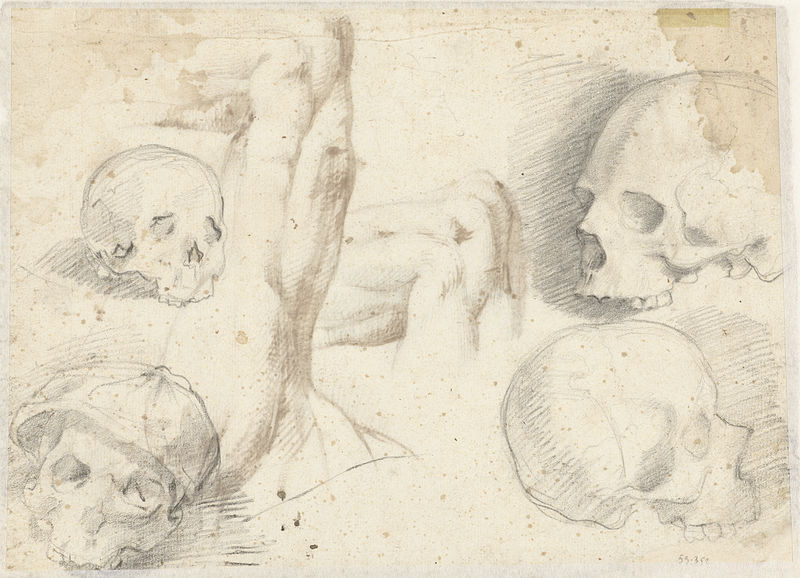
Titel: Vier studies van een schedel
Künstler: Daniele da Volterra
Standort: Amsterdam
Institution: Rijksmuseum
Schlagwörter: dessin, muscle, genoux, squelettes, dessins, squelette, peintures, crane, os, genou, muscles, cranes, janbe